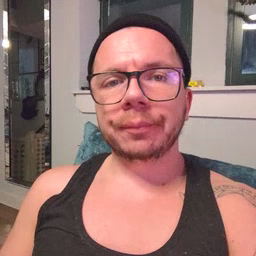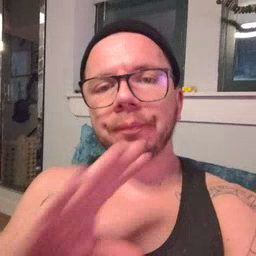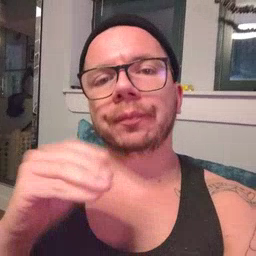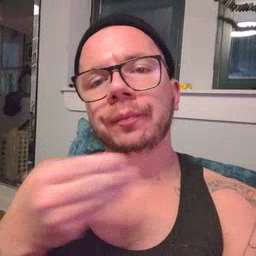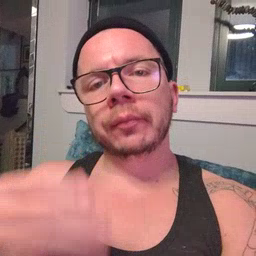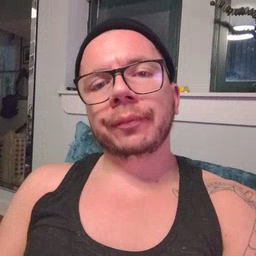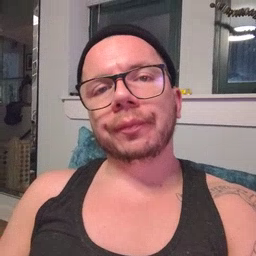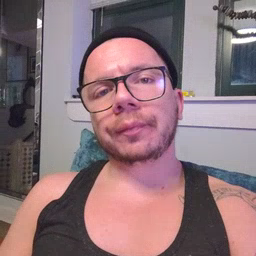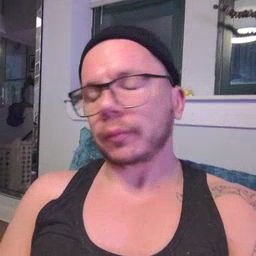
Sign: story